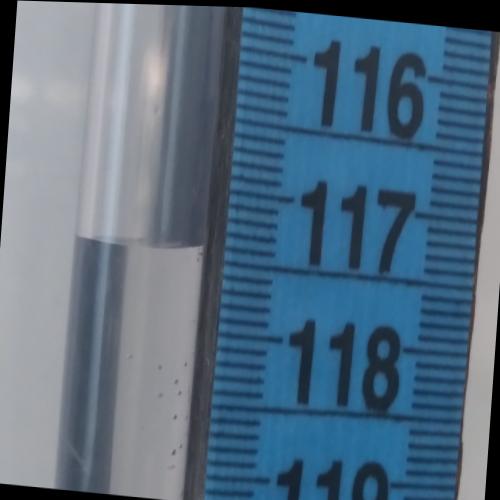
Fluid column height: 117.4 cm